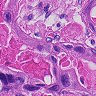
Metastatic tissue present: yes